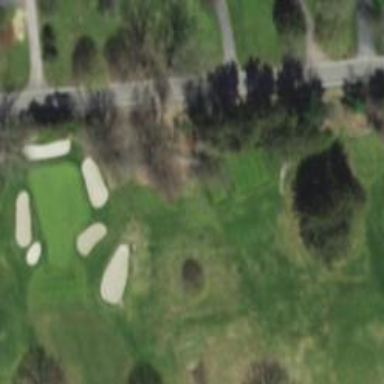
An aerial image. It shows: Golf tee.